高一 · 立体几何学
如图, 已知 $E, F$ 分别是菱形 $A B C D$ 中边 $B C, C D$ 的中点, $E F$ 与 $A C$ 交于点 $O$, 点 $P$在平面 $A B C D$ 之外, $M$ 是线段 $P A$ 上一动点, 若 $P C / /$ 平面 $M E F$, 试求 $P M: M A$ 的值.

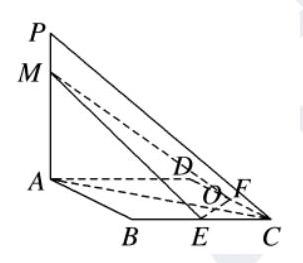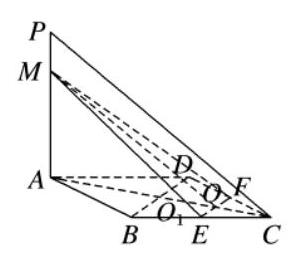
答案: 如图, 连接 $B D$ 交 $A C$ 于点 $O_{1}$, 连接 $O M$.

因为 $P C / /$ 平面 $M E F$, 平面 $P A C \cap$ 平面 $M E F=O M$,
所以 $P C / / O M$, 所以 $\frac{P M}{P A}=\frac{O C}{A C}$.

在菱形 $A B C D$ 中,

因为 $E, F$ 分别是边 $B C, C D$ 的中点, 所以 $\frac{O C}{O_{1} C}=\frac{1}{2}$.

又 $A O_{1}=C O_{1}$, 所以 $\frac{P M}{P A}=\frac{O C}{A C}=\frac{1}{4}$,

故 $P M: M A=1: 3$.